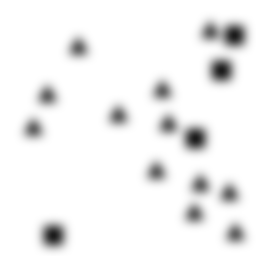
Squares: 4
Triangles: 12
Stars: 0
Total shapes: 16